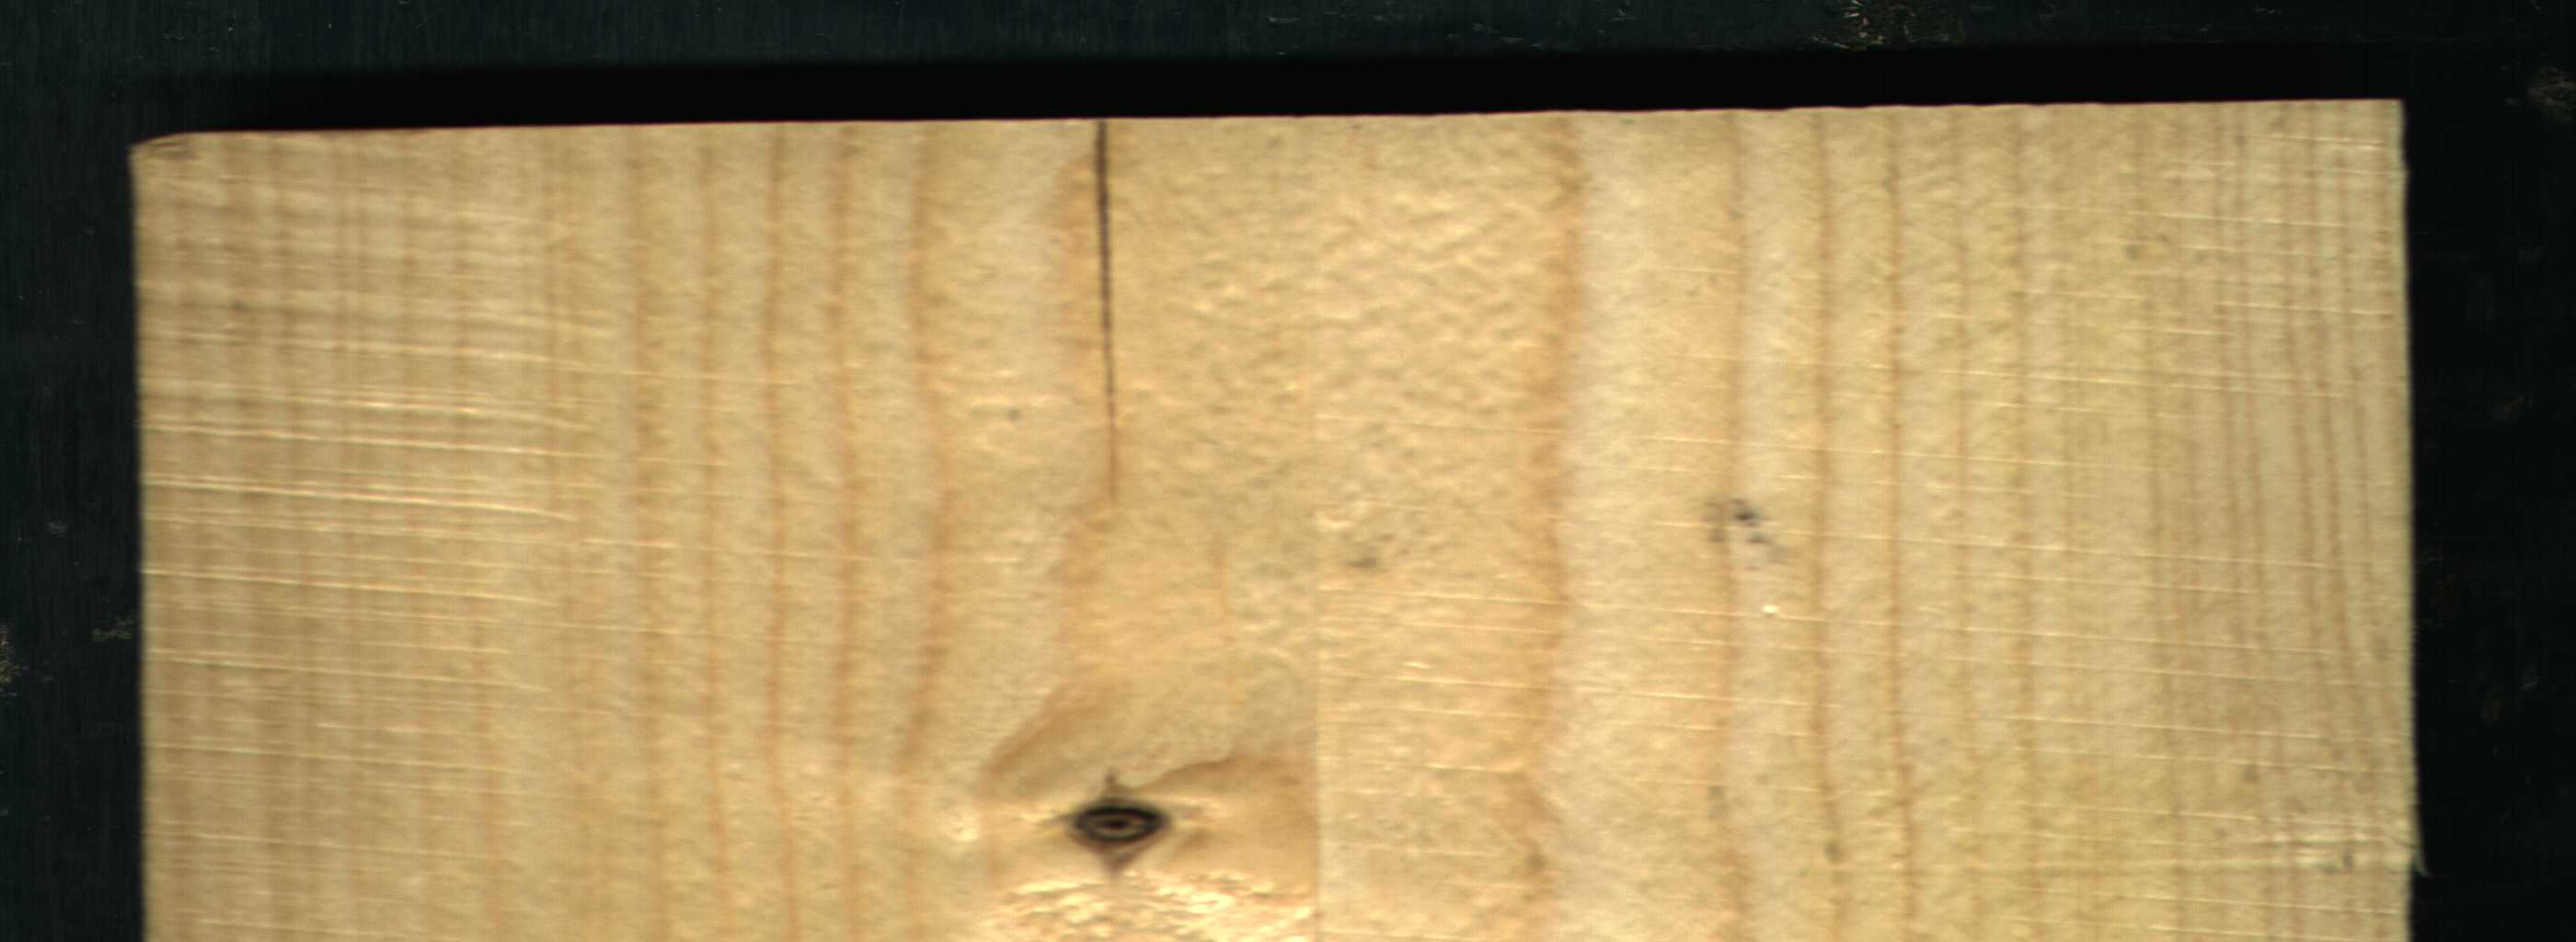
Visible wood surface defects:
Crack
Dead_Knot